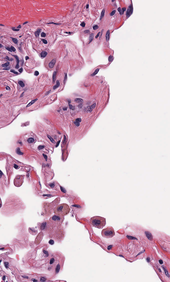
Tumor epithelial tissue: no
Tumor-associated stroma tissue: no
Normal tissue: yes